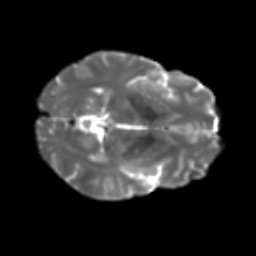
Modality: T2w
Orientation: axial
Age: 36
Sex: male
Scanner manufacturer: ge
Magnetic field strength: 3 T
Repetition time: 7.8 s
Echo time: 0.0606 s